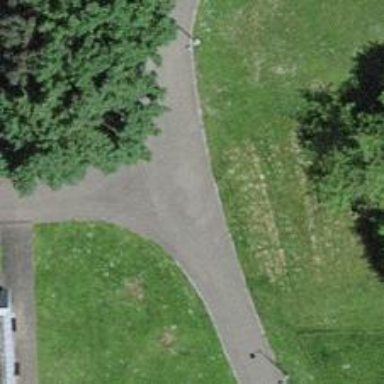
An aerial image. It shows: Paved footway.